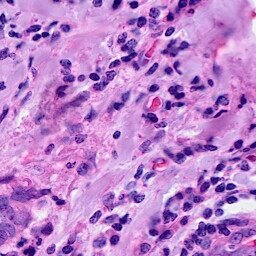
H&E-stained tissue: Breast